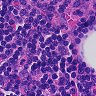
Metastatic tissue present: no